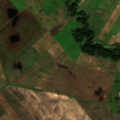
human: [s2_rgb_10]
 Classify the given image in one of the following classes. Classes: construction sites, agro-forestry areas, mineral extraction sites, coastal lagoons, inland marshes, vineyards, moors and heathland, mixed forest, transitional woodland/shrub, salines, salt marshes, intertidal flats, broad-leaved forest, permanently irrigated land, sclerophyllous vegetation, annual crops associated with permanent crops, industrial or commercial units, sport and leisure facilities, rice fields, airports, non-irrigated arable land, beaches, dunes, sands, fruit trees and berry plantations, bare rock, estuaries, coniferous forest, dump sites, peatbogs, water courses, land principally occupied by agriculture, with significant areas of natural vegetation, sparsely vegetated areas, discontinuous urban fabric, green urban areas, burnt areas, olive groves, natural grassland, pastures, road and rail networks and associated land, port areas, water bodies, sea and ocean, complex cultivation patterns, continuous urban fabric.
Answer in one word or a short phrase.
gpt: non-irrigated arable land, complex cultivation patterns, land principally occupied by agriculture, with significant areas of natural vegetation